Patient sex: M
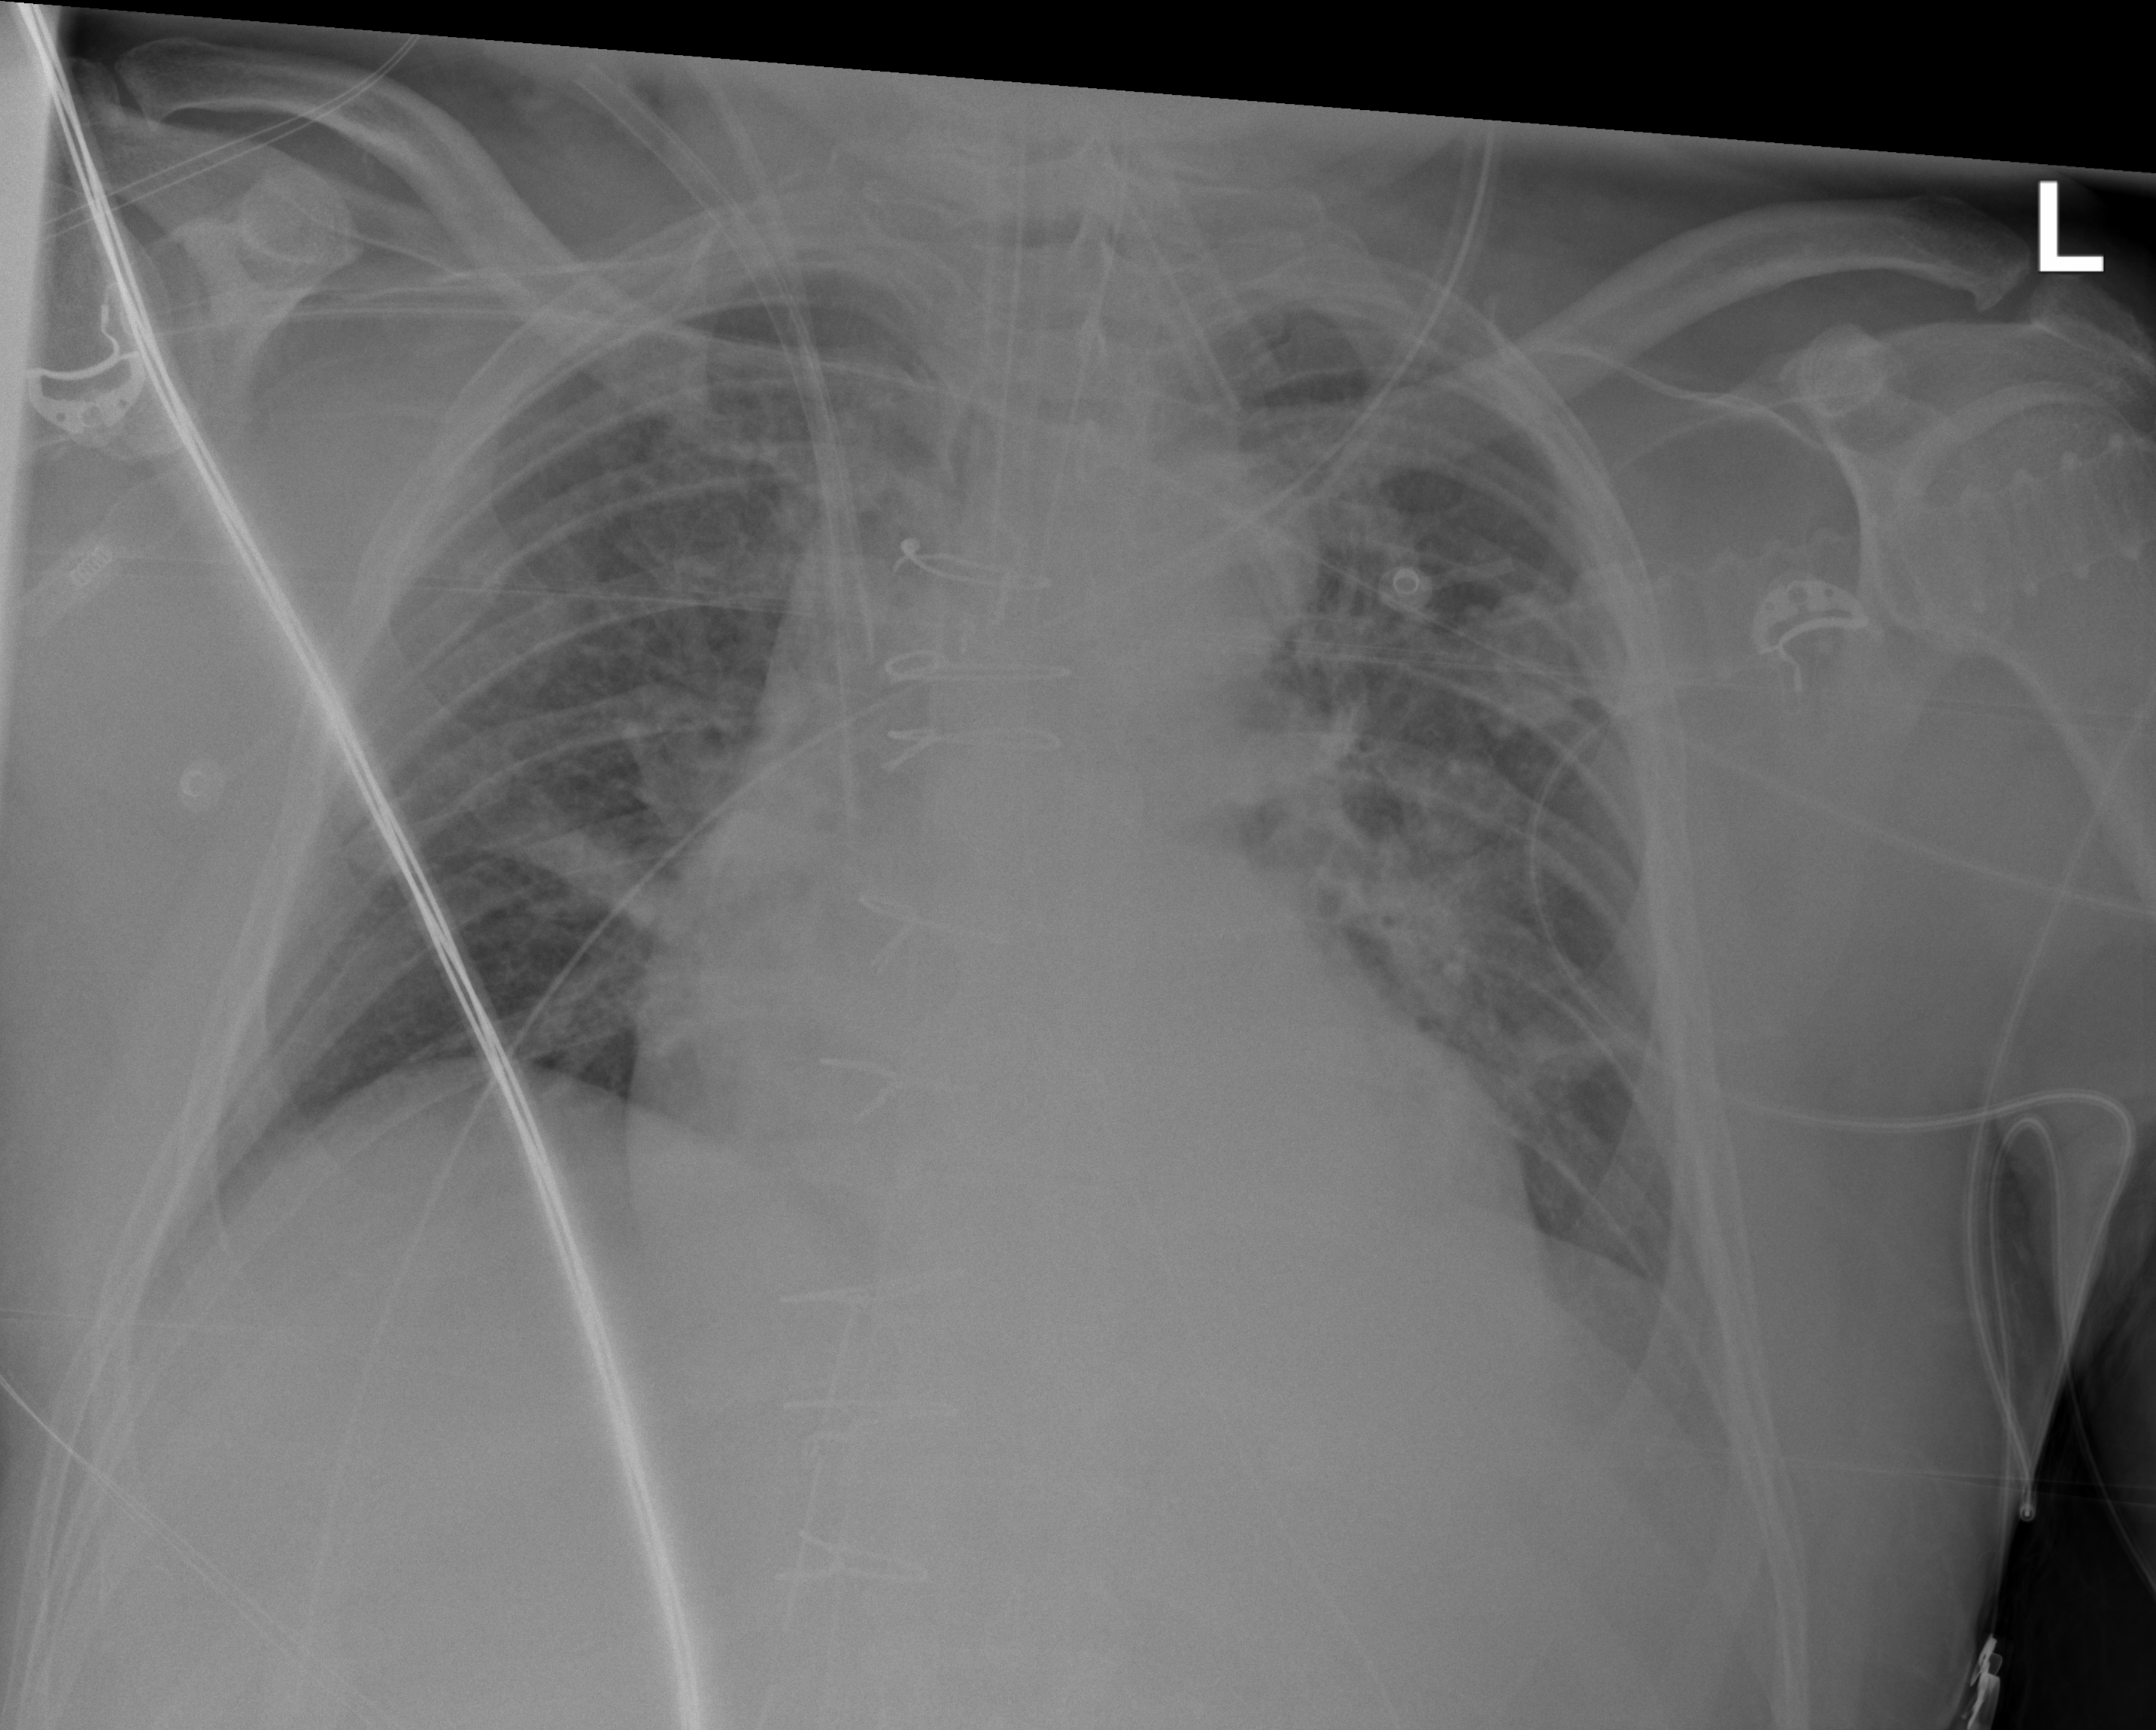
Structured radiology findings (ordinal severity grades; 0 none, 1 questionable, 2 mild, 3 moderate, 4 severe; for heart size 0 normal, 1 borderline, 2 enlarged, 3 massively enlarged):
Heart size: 1
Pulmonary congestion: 2
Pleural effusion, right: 0
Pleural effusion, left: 0
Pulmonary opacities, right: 0
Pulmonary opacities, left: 0
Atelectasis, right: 2
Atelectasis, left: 2